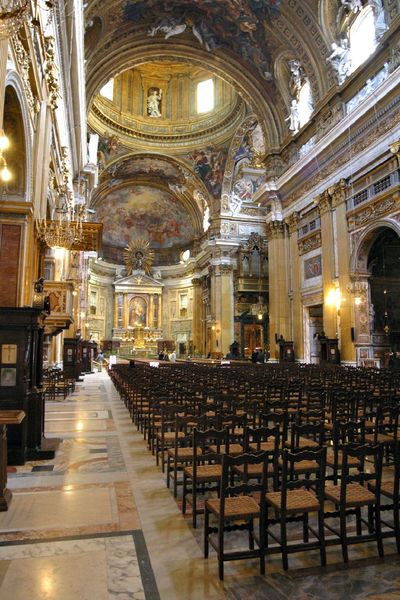
Titel: Langhaus von Il Gesù in Rom
Künstler: Giacomo Barozzi da Vignola
Standort: Rom, Il Gesù (EU - I - Latium)
Schlagwörter: weiß, gelb, fenster, lampen, licht, marmor, pfeiler, raum, stuhl, stühle, barock, kirche, boden, figur, gold, innen, kuppel, bögen, gang, altar, kanzel, altarraum, monstranz, deckenfresken, heilige, fresko, heilihe